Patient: sex M, age 58
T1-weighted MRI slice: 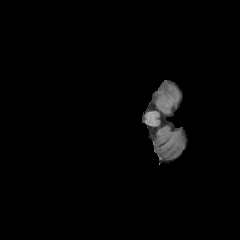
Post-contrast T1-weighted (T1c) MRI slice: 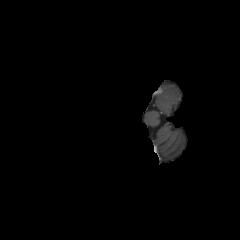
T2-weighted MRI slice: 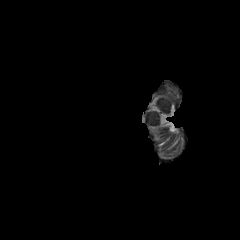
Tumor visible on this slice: no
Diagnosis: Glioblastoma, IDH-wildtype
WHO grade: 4